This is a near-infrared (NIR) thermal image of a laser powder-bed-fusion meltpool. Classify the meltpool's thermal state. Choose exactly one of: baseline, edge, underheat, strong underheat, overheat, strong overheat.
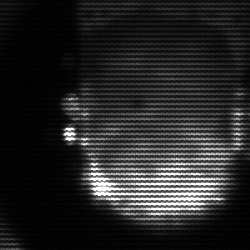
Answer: baseline